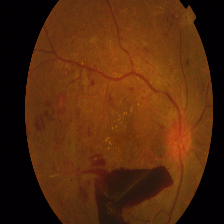
Diabetic retinopathy grade: Proliferative DR